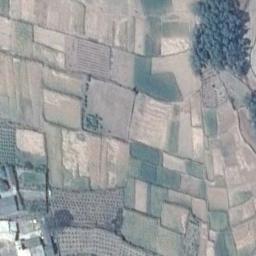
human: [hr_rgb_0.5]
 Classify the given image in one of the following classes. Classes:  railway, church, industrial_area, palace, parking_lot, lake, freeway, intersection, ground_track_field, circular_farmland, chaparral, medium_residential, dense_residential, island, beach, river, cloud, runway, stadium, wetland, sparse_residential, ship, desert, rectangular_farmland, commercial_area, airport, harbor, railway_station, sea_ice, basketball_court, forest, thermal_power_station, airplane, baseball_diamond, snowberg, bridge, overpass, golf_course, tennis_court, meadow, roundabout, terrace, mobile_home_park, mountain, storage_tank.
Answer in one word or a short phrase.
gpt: terrace